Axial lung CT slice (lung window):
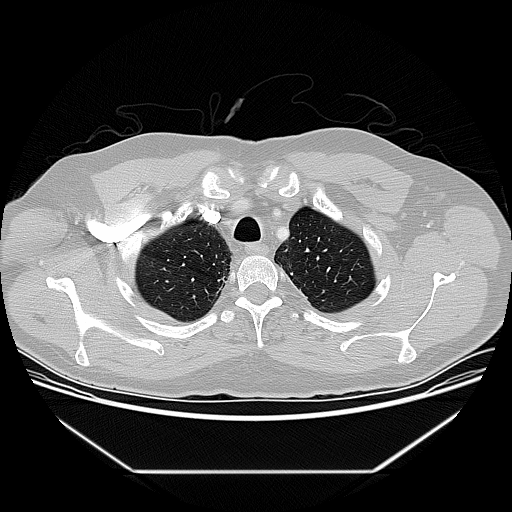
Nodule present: no